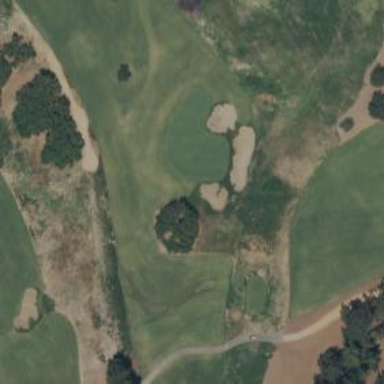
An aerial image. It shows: View of golf hole.